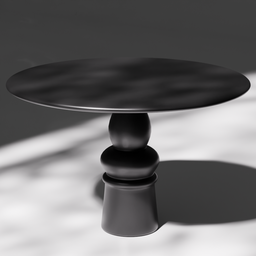
Label: furniture